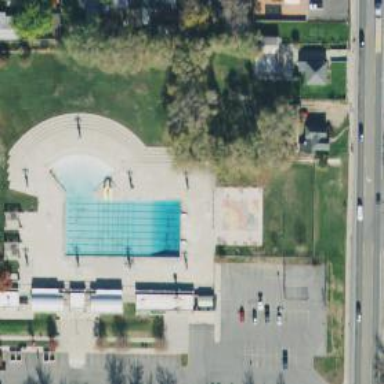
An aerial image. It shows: Sports center specializing in swimming activities located on leisure land.